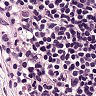
Metastatic tissue present: no